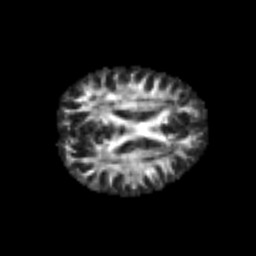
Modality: FA
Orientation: axial
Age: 25
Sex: male
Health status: healthy